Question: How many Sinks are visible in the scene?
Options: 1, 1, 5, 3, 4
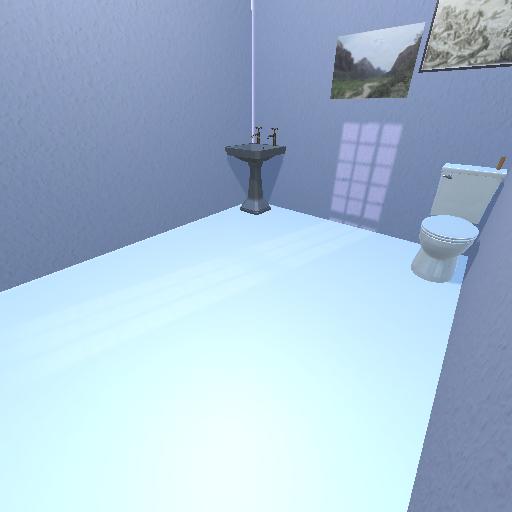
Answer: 1